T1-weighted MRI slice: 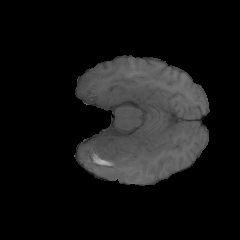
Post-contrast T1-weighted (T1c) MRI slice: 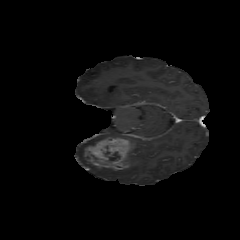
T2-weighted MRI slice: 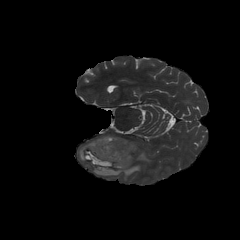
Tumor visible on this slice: yes